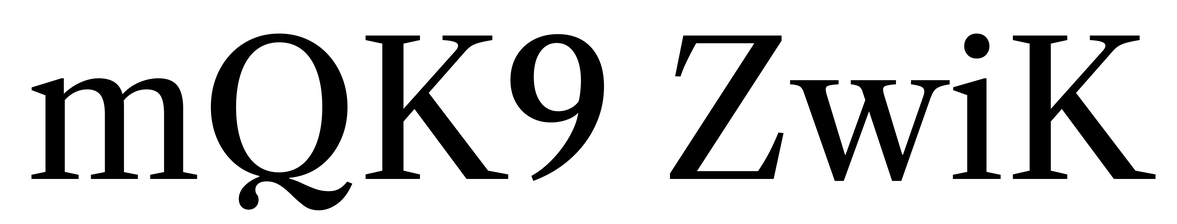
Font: LibreCaslonText_Regular